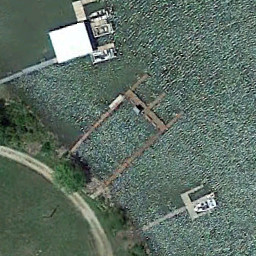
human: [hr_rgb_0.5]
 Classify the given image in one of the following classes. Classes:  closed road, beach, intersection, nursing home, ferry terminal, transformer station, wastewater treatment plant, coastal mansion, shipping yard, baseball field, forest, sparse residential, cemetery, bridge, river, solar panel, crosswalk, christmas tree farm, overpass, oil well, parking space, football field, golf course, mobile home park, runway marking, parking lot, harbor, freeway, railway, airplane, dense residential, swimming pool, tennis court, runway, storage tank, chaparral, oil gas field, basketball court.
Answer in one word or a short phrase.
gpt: ferry terminal